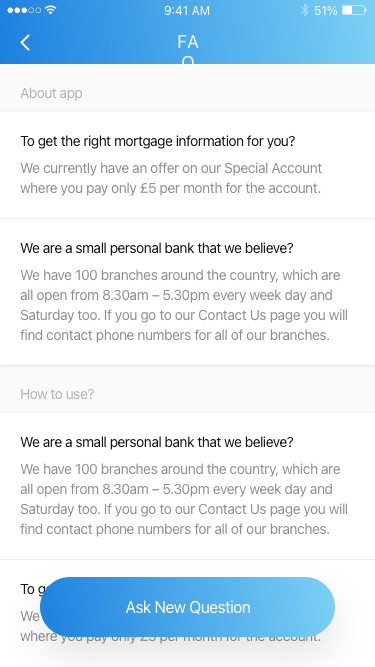
Text in this UI design:
How to use?
We have 100 branches around the country, which are all open from 8.30am – 5.30pm every week day and Saturday too. If you go to our Contact Us page you will find contact phone numbers for all of our branches.
We are a small personal bank that we believe?
We currently have an offer on our Special Account where you pay only £5 per month for the account.
To get the right mortgage information for you?
About app
We have 100 branches around the country, which are all open from 8.30am – 5.30pm every week day and Saturday too. If you go to our Contact Us page you will find contact phone numbers for all of our branches.
We are a small personal bank that we believe?
We currently have an offer on our Special Account where you pay only £5 per month for the account.
To get the right mortgage information for you?
Ask New Question
FAQ